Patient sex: M
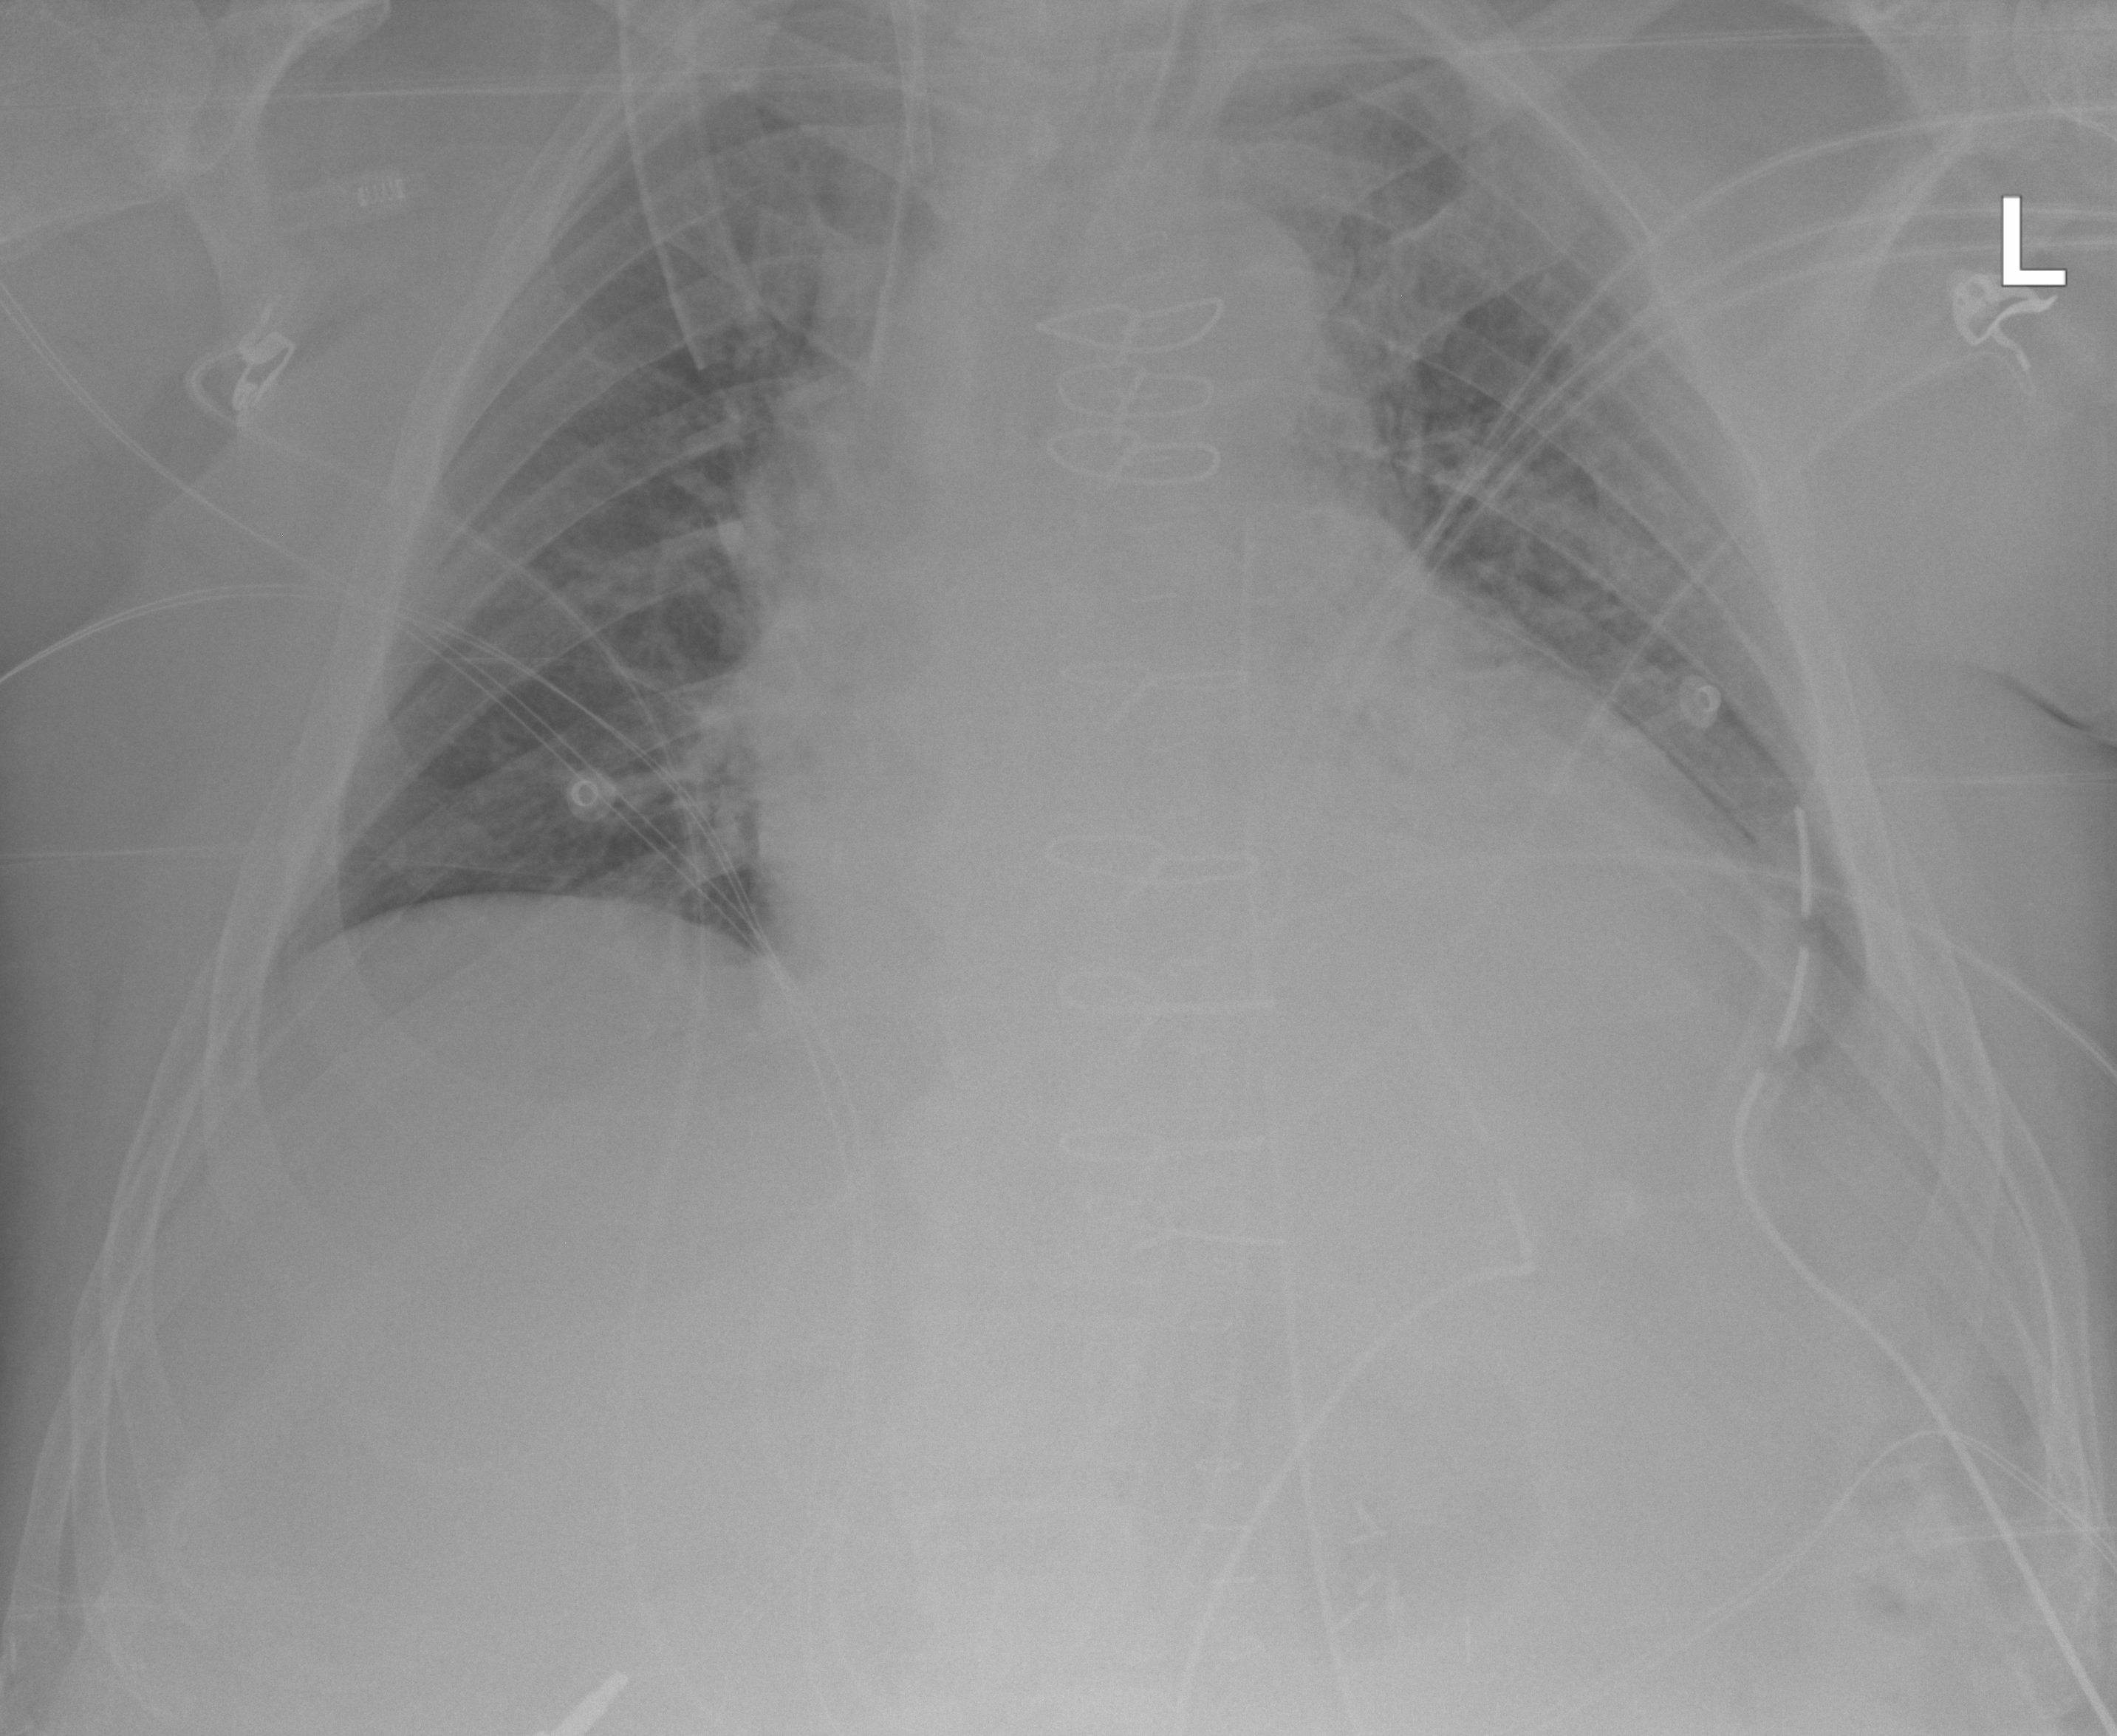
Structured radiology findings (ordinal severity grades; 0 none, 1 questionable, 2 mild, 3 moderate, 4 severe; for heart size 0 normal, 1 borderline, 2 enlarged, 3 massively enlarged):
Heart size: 2
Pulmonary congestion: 0
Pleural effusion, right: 0
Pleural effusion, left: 2
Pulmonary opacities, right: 0
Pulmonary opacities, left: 0
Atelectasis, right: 0
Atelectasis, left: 0